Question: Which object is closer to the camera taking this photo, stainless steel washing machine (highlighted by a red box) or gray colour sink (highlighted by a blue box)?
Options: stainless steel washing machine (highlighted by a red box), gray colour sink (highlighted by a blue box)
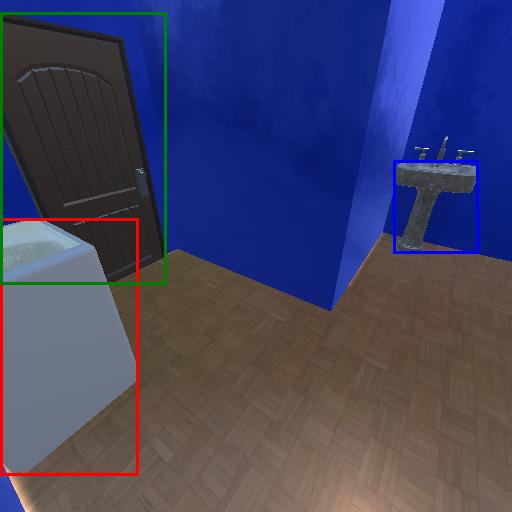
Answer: stainless steel washing machine (highlighted by a red box)